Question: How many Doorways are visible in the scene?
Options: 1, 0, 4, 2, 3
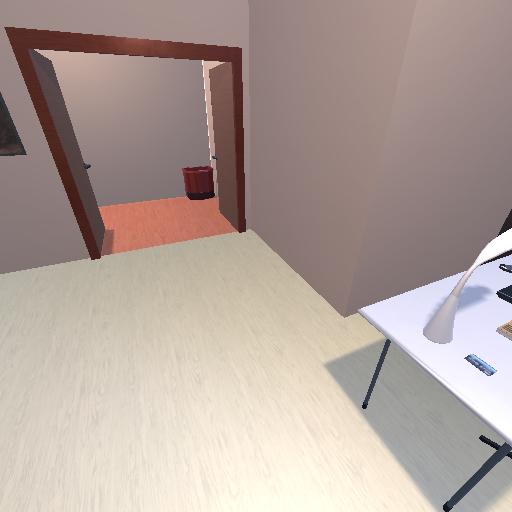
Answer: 1